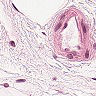
Metastatic tissue present: no